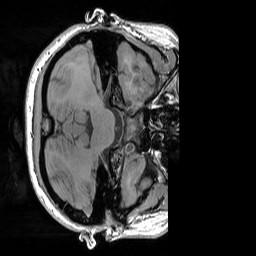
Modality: T1w
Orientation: axial
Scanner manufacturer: siemens
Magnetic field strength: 3 T
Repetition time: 1.83 s
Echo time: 0.00303 s